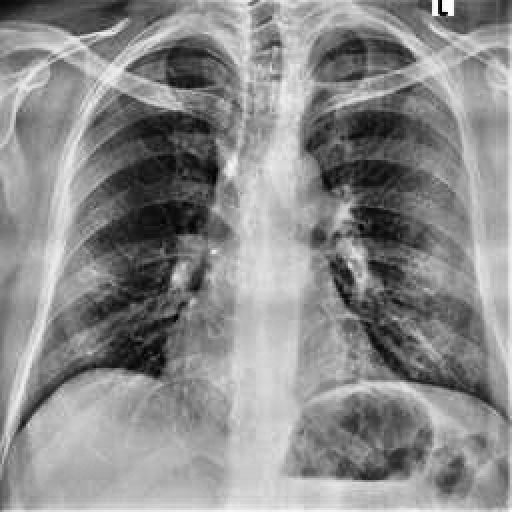
Finding: NORMAL